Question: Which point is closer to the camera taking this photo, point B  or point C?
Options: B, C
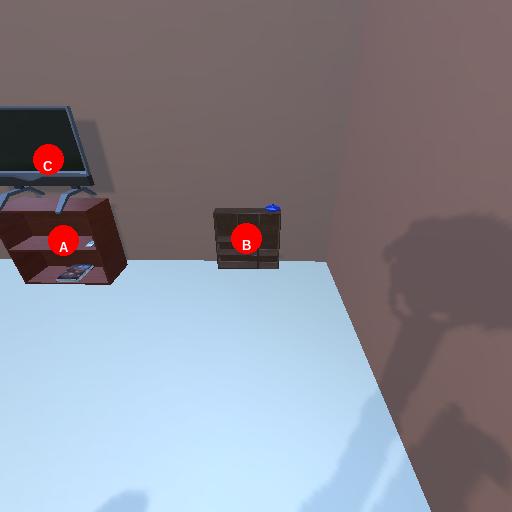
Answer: B